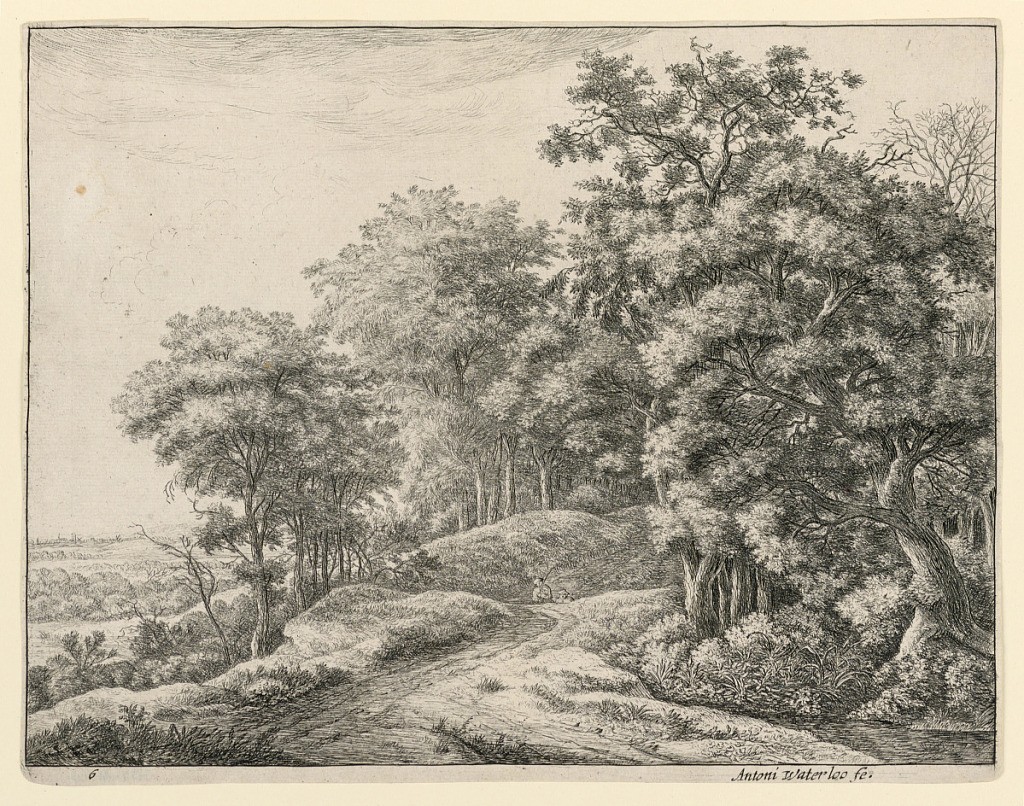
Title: Landscape With Two Figures in a Road
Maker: Antoni Waterloo, 1618–1677
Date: ca. 1650
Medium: Etching on paper
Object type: Print
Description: A road runs through a thick woods. At the edge of a clearing two figures are seen approaching up a steep, low hill on the road. An open vista at left.